Question: Here is the XML I am dealing with:

And my code so far:
'''
XDocument doc = XDocument.Load(@"C:\Users\morganjo\Desktop\bb-tasks.xml");
var q = from val in doc.Descendants("property")
select (string)val.Attribute("value");
foreach (string str in q)
{
Console.WriteLine(str);
}
'''
That will get me the values of all the numbers in the element value. The problem I am having is this, Since these occur after value, I am not sure how to get about this.
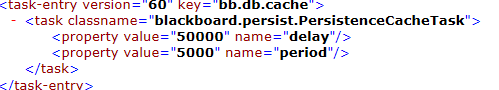
Answer: Attribute order doesn't matter. You can take it's value and filter elements using it:
'''
var q = from val in doc.Descendants("property")
where (string)val.Attribute("name") == "delay" || (string)val.Attribute("name") == "period"
select (string)val.Attribute("value");
'''
Or using 'let' keyword to get attribute value and then use it twice:
'''
var q = from val in doc.Descendants("property")
let name = (string)val.Attribute("name")
where name == "delay" || value == "period"
select (string)val.Attribute("value");
'''